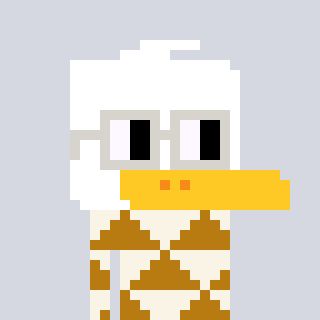
a pixel art character with square light gray glasses, a duck-shaped head and a gold-colored body on a cool background